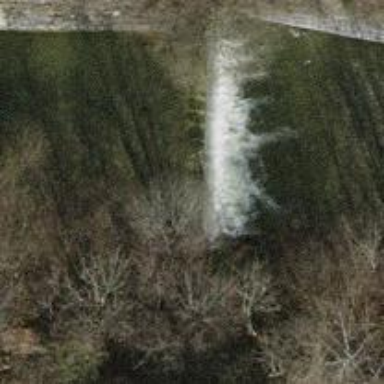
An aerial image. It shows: Weir along the waterway.